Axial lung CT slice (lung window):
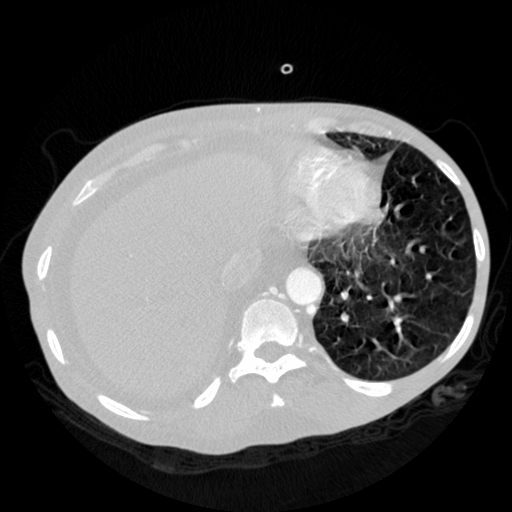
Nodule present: no